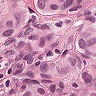
Metastatic tissue present: yes